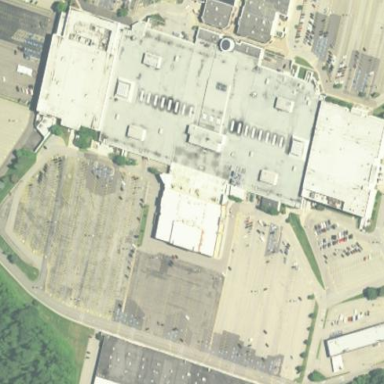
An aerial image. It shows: Shopping centre in retail area.